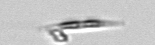
Label: pennate